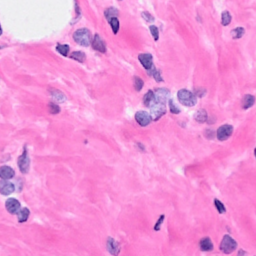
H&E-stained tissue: Breast